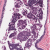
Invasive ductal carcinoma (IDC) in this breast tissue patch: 0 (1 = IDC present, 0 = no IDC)